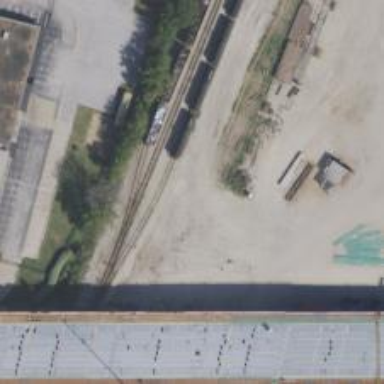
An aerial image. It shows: Railway siding with rails.